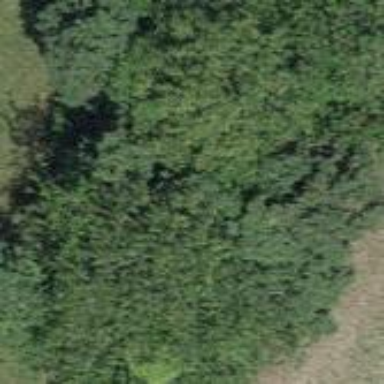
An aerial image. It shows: Forest area.